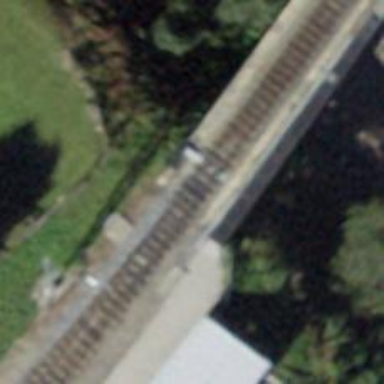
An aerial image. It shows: Railway switch.